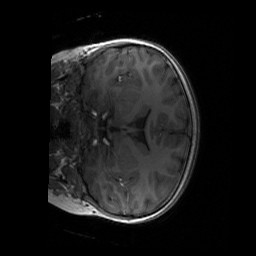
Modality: T1w
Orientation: coronal
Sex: female
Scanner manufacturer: siemens
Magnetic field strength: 3 T
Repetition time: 1.9 s
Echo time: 0.00243 s